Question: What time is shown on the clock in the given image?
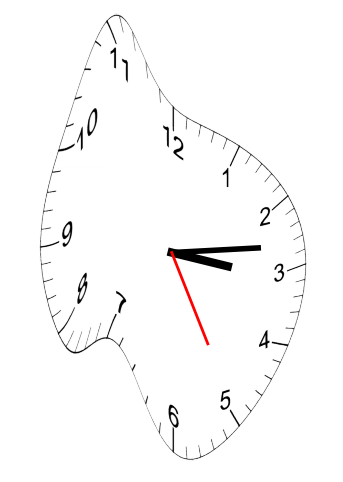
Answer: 03:13:25